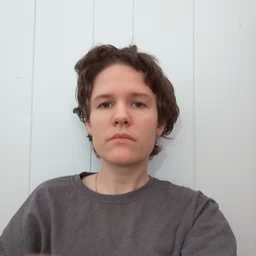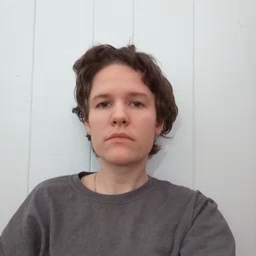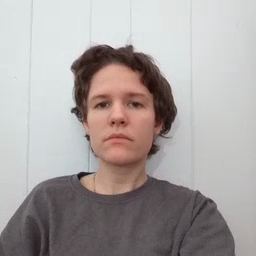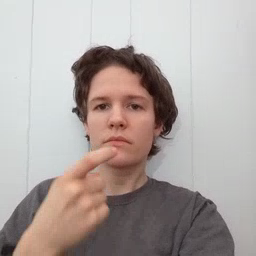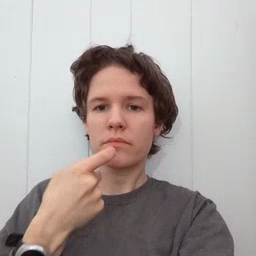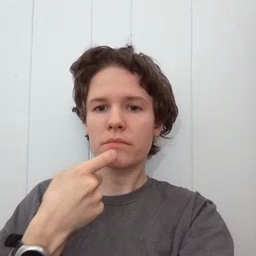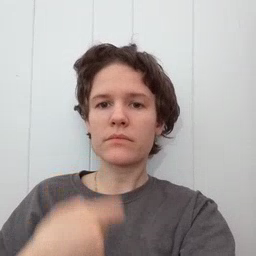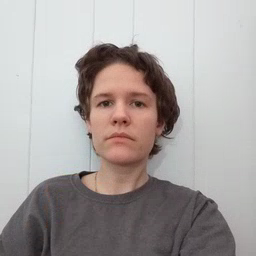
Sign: glasswindow